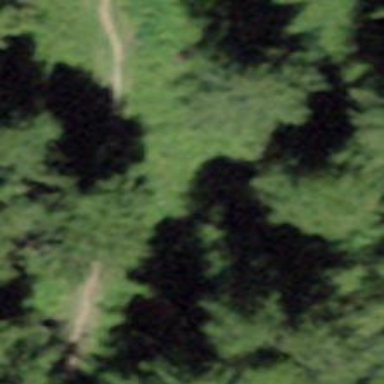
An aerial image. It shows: Unpaved path with impassable smoothness.